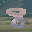
Label: 8